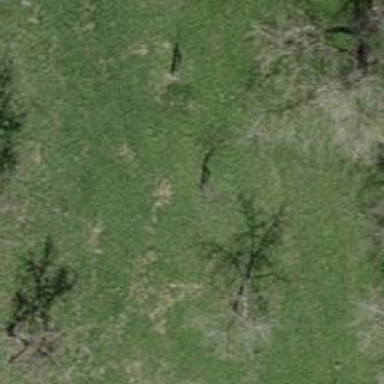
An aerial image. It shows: Single tag "natural: tree."